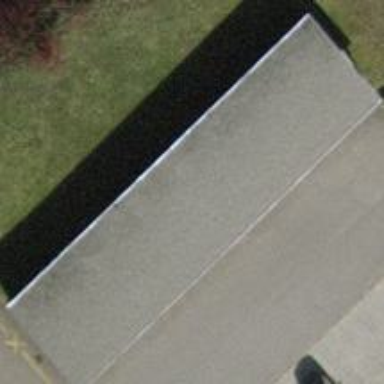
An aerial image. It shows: Carport structure.